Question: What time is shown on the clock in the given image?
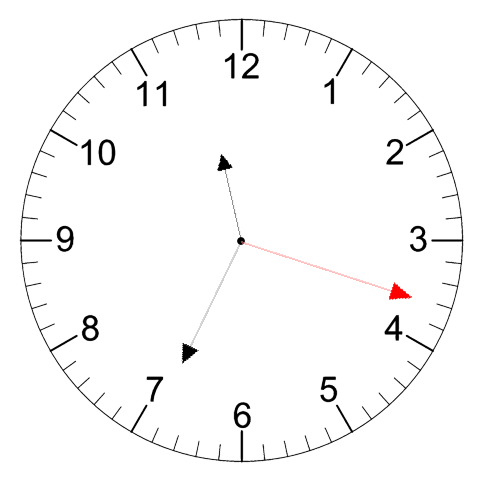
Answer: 11:34:18